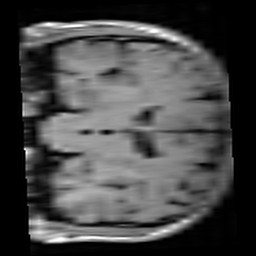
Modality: T1w
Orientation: coronal
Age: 26
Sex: male
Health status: healthy
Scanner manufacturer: siemens
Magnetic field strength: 3 T
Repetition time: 4.1 s
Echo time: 0.0085 s